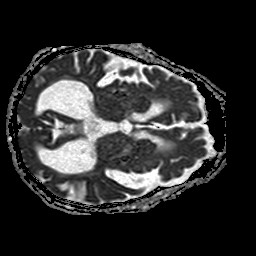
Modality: ADC
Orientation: axial
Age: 80
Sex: male
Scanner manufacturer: philips
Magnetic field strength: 1.5 T
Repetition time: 3.639 s
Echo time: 0.09255 s